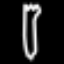
Label: fork